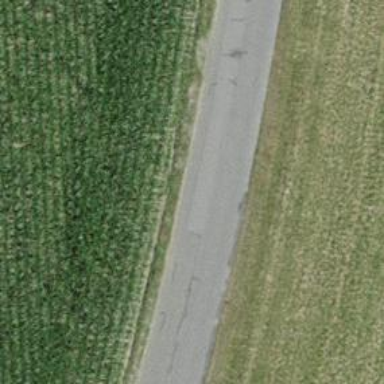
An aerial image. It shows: Unclassified road with asphalt surface.